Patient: sex M, age 37
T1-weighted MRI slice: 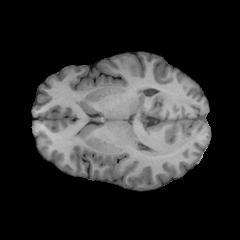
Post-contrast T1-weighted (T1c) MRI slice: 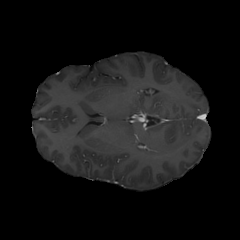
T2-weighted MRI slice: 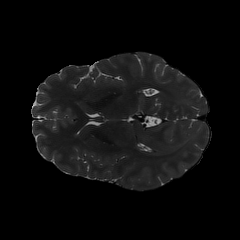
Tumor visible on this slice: no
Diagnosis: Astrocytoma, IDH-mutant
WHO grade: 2